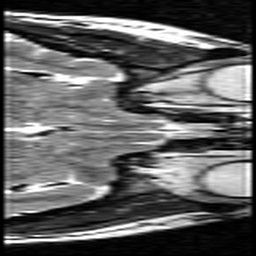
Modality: T2w
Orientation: axial
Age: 26
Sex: female
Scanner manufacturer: siemens
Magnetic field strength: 3 T
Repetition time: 6.5 s
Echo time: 0.085 s